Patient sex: M
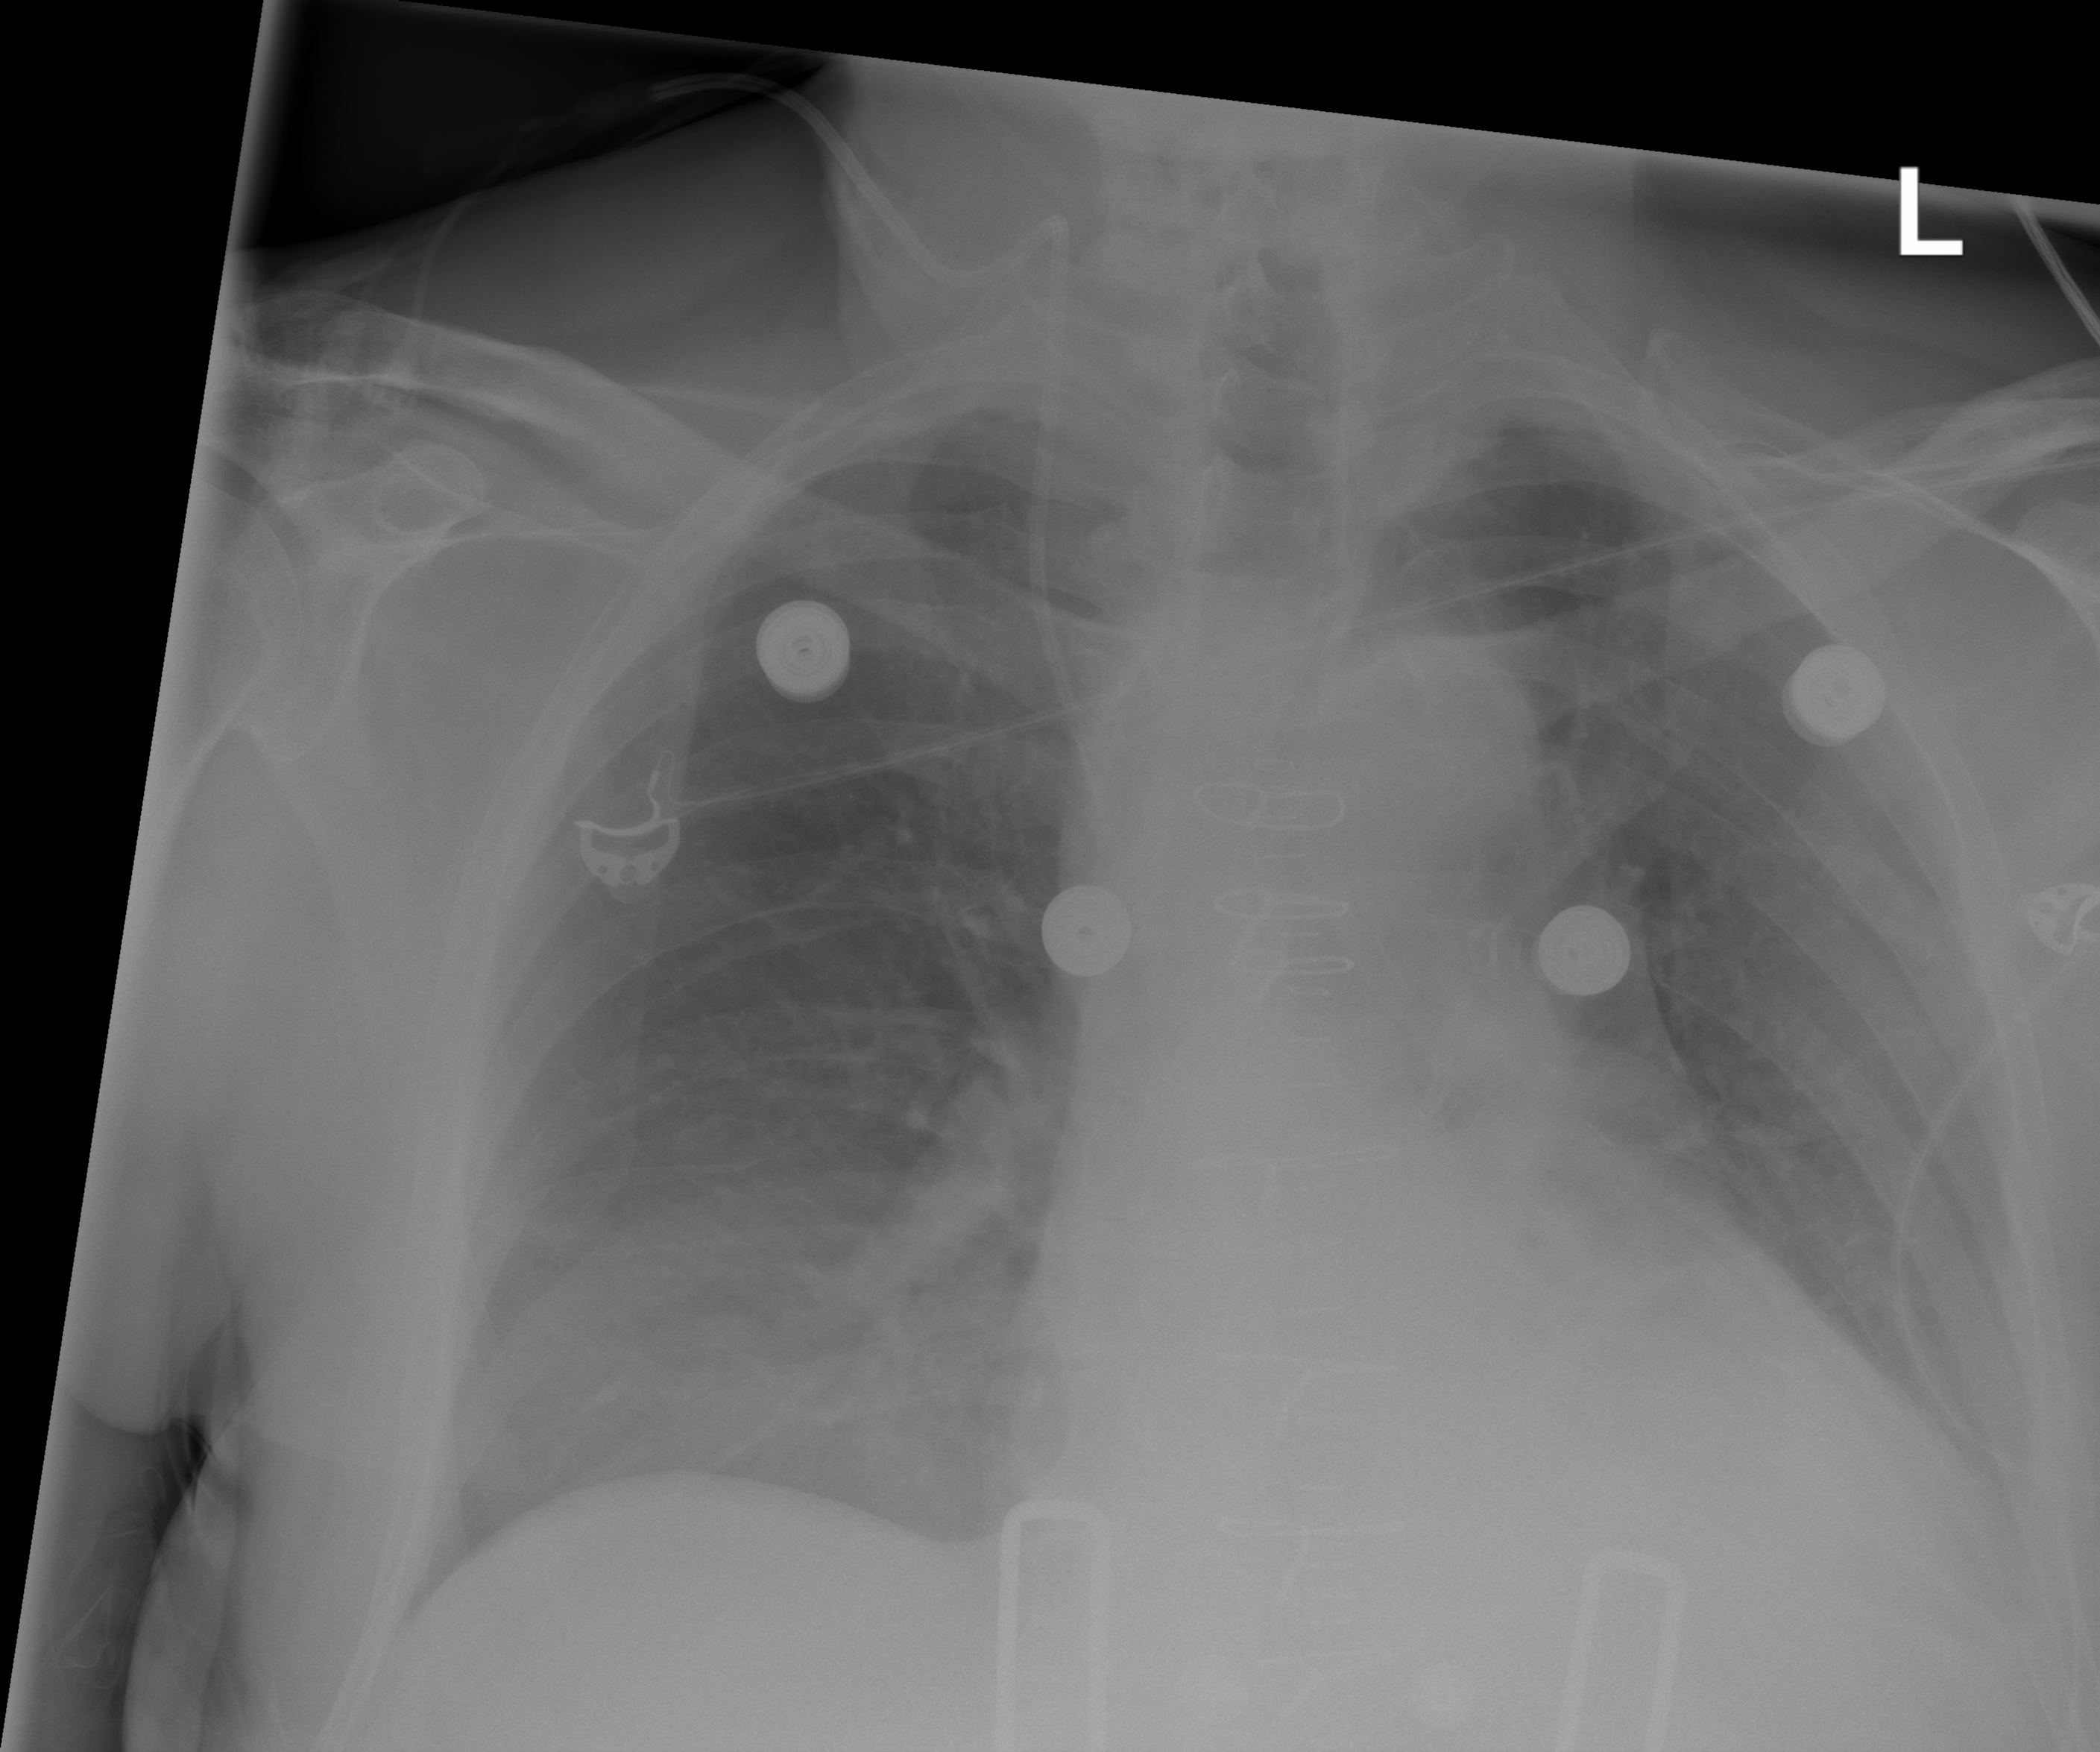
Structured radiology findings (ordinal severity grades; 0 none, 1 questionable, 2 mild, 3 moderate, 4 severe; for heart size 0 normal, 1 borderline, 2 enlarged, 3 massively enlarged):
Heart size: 2
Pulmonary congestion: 0
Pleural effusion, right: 0
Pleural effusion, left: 2
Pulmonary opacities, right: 2
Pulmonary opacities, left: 0
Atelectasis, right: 2
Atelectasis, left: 0